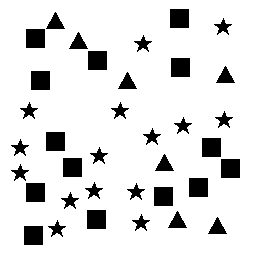
Squares: 14
Triangles: 7
Stars: 15
Total shapes: 36